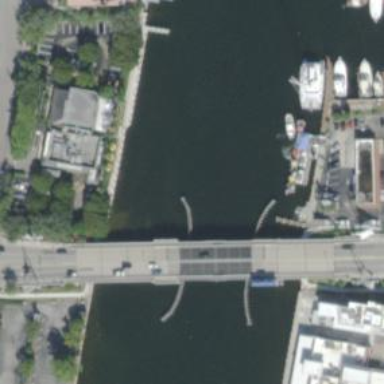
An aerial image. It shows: Primary highway with separate asphalt sidewalk on movable bascule bridge.